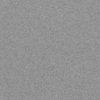
Label: dusty